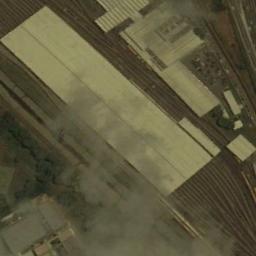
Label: railway_station